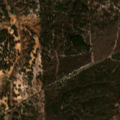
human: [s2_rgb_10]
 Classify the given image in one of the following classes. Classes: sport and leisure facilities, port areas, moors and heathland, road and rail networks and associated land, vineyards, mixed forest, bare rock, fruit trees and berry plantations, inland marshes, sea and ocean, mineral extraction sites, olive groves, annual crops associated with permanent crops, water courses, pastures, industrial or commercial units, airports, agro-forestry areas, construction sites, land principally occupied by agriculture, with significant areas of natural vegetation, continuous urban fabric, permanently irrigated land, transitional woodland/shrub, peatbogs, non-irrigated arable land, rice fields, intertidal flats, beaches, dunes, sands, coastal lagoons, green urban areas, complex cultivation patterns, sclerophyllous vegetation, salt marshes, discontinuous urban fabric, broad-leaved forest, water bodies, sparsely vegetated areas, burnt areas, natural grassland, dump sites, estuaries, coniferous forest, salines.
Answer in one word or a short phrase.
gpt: pastures, agro-forestry areas, broad-leaved forest, transitional woodland/shrub